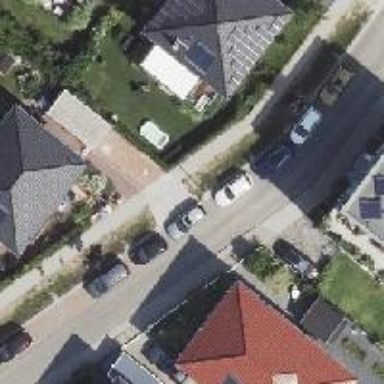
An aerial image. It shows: Street-side parking in residential area. The parking spaces are parallel to the road.